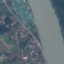
Label: River